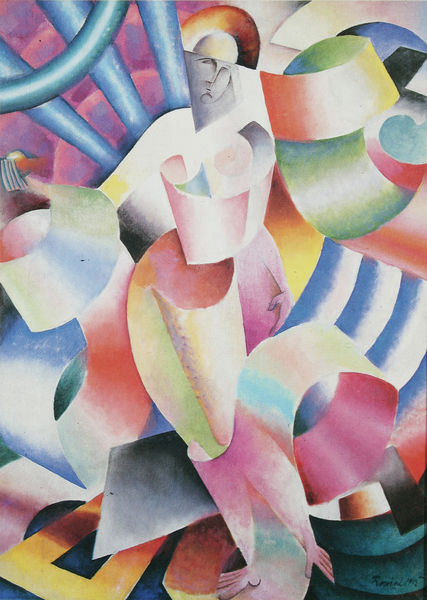
Titel: Christiania Fjord
Künstler: Wladimir Baranow-Rossiné
Standort: St. Petersburg
Institution: Russisches Museum
Schlagwörter: akt, blau, fuß, hand, mann, nackt, schatten, weiß, aquarell, gelb, grün, kubismus, kubistisch, brust, bunt, busen, frau, grau, kleid, licht, mund, nase, orange, schwarz, blick, rot, malerei, arm, arme, band, gesicht, mensch, hände, porträt, signatur, figur, person, schleifen, rosa, kreis, rund, papier, italien, moderne, abstrakt, flächen, modern, formen, füsse, streifen, abstraktion, pink, barfuss, futurismus, farbflächen, form, kreise, rolle, rollen, venus, standbein, gemölde, schlingen, banderole, rohre, petrol, leger, severeini